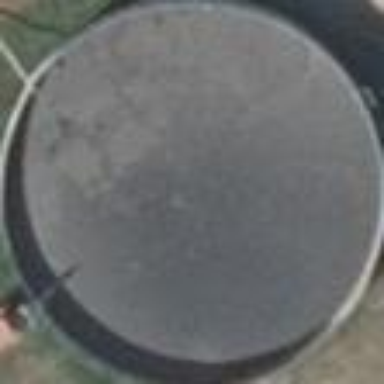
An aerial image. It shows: Storage tank building.